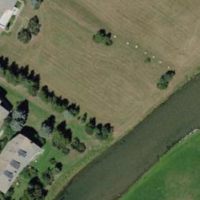
EUNIS habitat code: 26
Species observed at this site:
Campanula thyrsoides